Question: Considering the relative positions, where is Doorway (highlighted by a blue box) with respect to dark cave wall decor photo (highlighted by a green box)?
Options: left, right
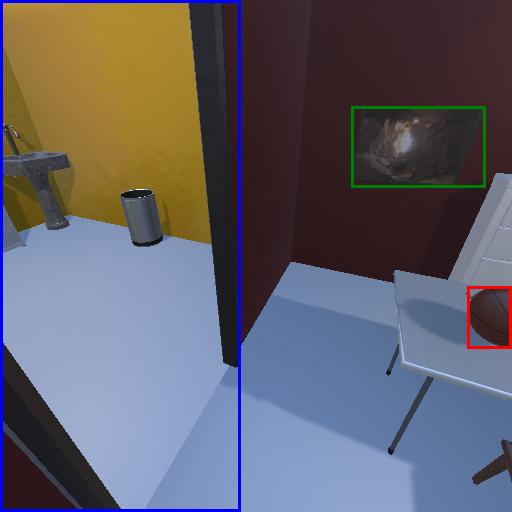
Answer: left